Question: Right now I am displaying a 'SwarmConnect' online leaderboard this way:
'''
public void showLeaderboard() {
SwarmLeaderboard.showLeaderboard(LEADERBOARD_ID);
}
'''
And it displays the below leaderboard:

This is obviously formatted and looks like 'SwarmConnect' and looks nothing like my app during gameplay. Is there any way to customize this leaderboard such as just pulling the values and putting it in a high scores table that I create myself?
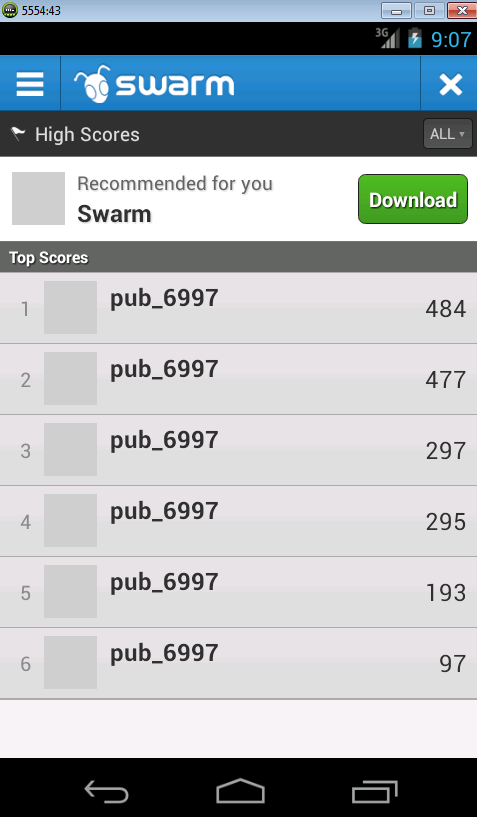
Answer: Yes it is possible, not as easy, but possible
they give a good example on their page
Check it out here. <URL>